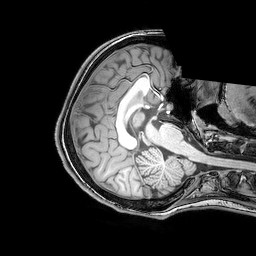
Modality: T1w
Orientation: axial
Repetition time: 0.00828 s
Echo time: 0.00388 s